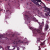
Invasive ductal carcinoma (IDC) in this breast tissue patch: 0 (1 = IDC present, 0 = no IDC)